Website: bh-photo
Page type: address-validator
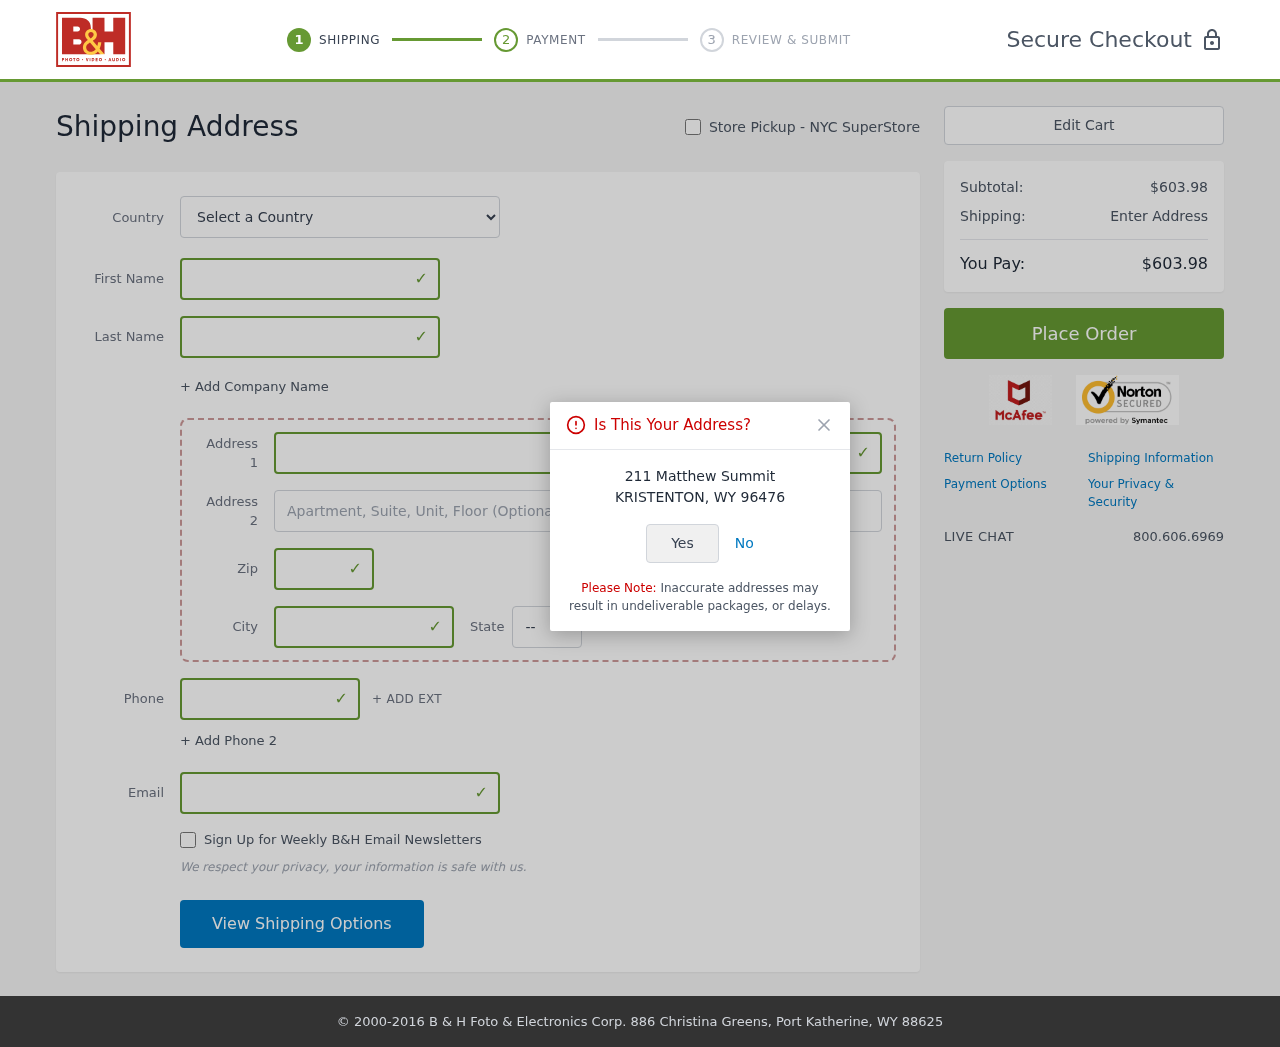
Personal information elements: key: PII_CITY
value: Kristenton
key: PII_COUNTRY
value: United States
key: PII_EMAIL
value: wendy_collins@gmail.com
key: PII_FIRSTNAME
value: Wendy
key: PII_LASTNAME
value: Collins
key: PII_PHONE
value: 2317685218
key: PII_POSTCODE
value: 96476
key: PII_STATE_ABBR
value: WY
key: PII_STREET
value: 211 Matthew Summit
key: PII_CITY_CONFIRM
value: KRISTENTON
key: PII_POSTCODE_FULL
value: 96476
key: PII_POSTCODE_NUMERIC
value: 96476
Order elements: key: ORDER_SUBTOTAL
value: $603.98
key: ORDER_TOTAL
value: $603.98